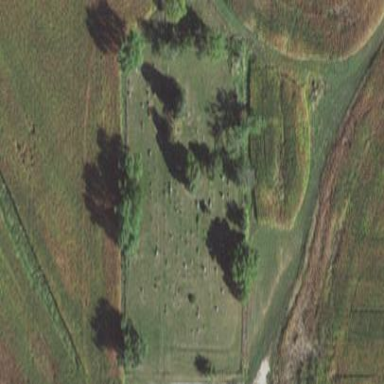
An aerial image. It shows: Cemetery.